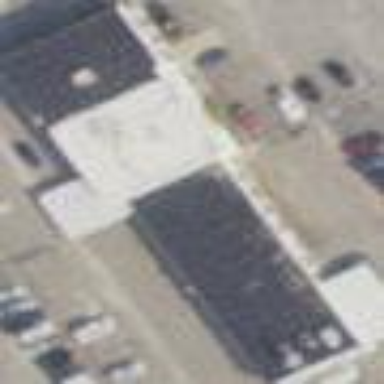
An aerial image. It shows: Building that houses car repair shop.